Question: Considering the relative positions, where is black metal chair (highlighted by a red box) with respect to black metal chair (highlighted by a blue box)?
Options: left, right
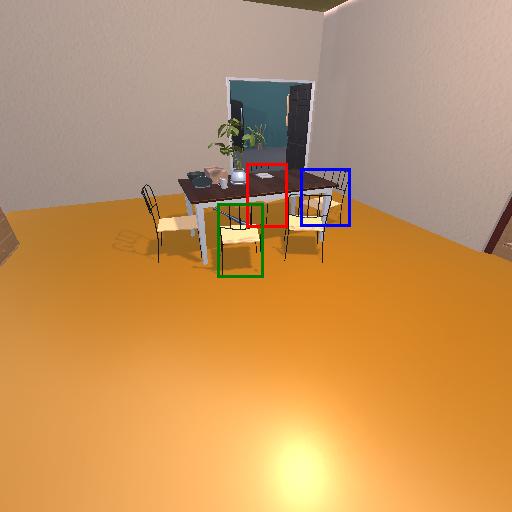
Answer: left